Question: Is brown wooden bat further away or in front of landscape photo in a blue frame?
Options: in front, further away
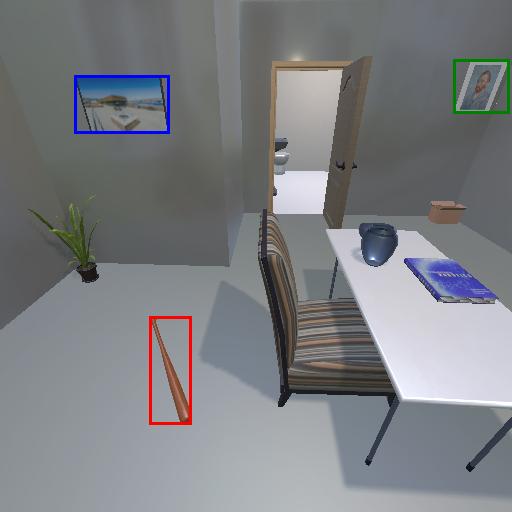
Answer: in front